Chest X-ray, PA view. Patient: 35 years old, sex M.
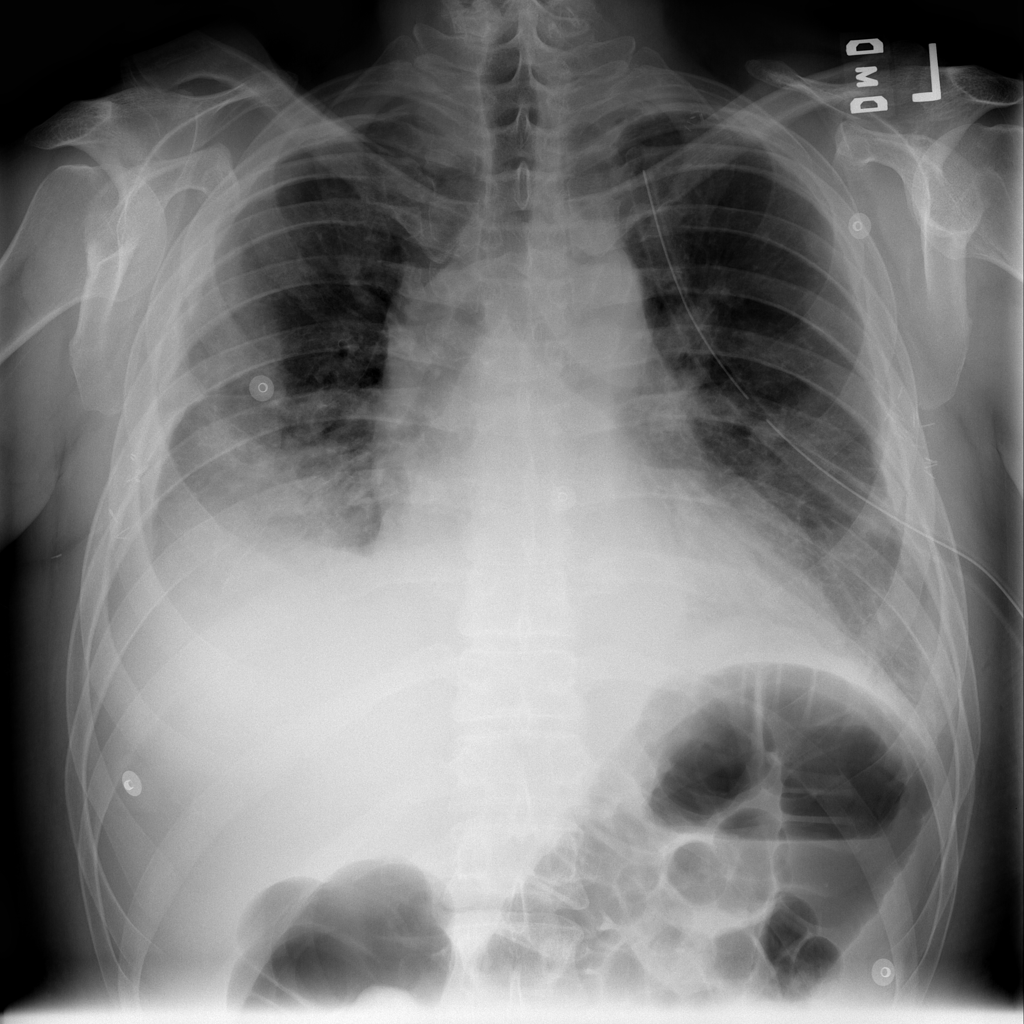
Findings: Atelectasis, Effusion, Infiltration, Pleural_Thickening